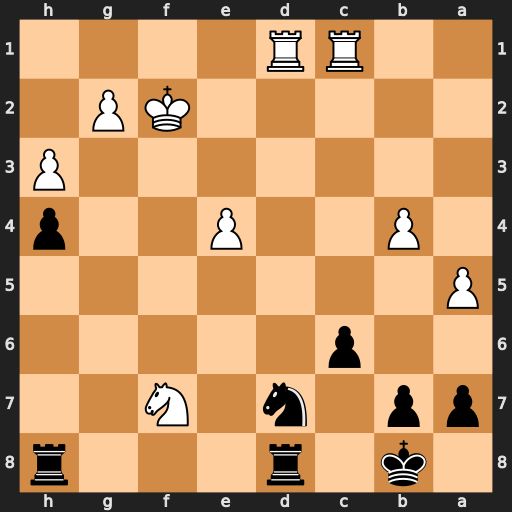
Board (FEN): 1k1r3r/pp1n1N2/2p5/P7/1P2P2p/7P/5KP1/2RR4
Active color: b
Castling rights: -
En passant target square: -
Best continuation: Rhf8 Kg1 Rxf7